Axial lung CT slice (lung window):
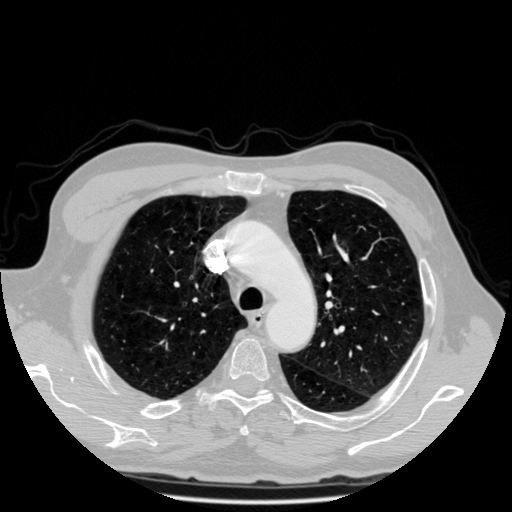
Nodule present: no